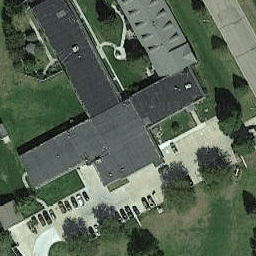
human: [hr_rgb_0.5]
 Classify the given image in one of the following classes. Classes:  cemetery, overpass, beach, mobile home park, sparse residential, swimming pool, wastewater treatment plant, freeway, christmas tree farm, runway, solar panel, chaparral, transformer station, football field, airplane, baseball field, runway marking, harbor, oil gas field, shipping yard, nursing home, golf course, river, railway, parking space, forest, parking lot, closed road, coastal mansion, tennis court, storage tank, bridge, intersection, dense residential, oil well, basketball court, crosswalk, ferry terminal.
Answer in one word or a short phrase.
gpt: nursing home